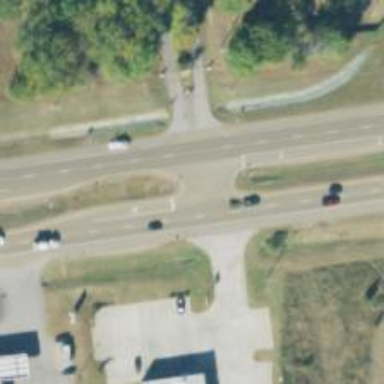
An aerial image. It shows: Trunk highway.